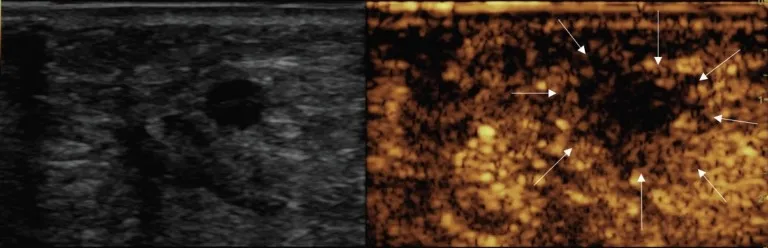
Post-treatment CEUS showing large avascular area, including the 8-mm treated nodule (arrows).
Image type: radiology (ultrasound)